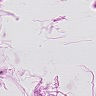
Metastatic tissue present: no